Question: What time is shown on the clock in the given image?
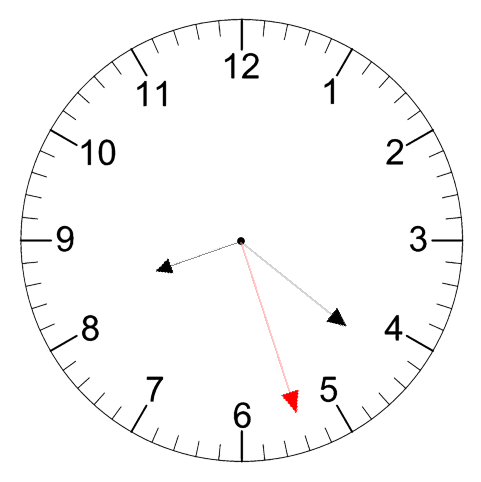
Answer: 08:21:27